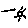
Label: sun